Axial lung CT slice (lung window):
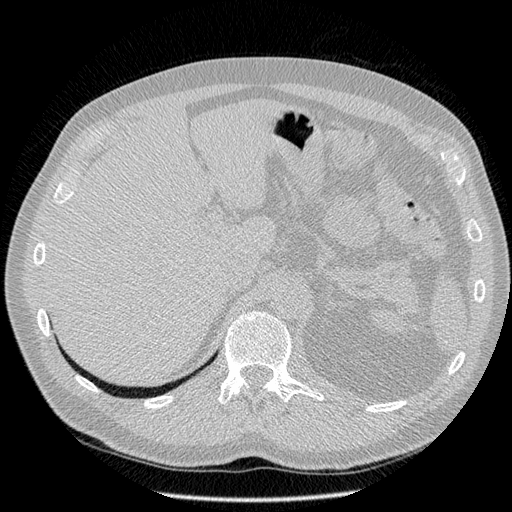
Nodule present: no